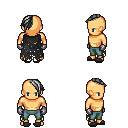
a pixel art fantasy rpg character, male body template, human, tanned skin, black tattered cape, teal pants, gray long mohawk hairstyle, metal gloves, gray slippers, four views (front, back, left, right), 2x2 character sprite sheet, small pixel art, hard edges, no anti-aliasing